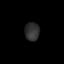
Tissue: lung
Cell type: Others
Senescence score: 0.2331
Nuclear area (px): 264
Mean DAPI intensity: 47.856